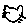
Label: cat